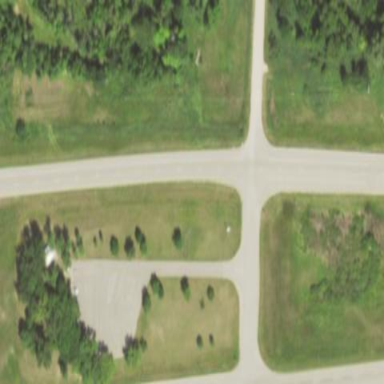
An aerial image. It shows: Rest area along the road.